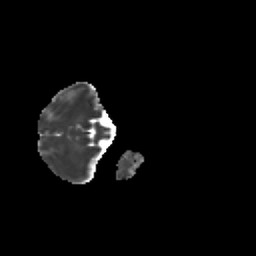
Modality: MD
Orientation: axial
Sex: female
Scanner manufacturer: siemens
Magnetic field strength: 3 T
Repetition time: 5 s
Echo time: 0.071 s